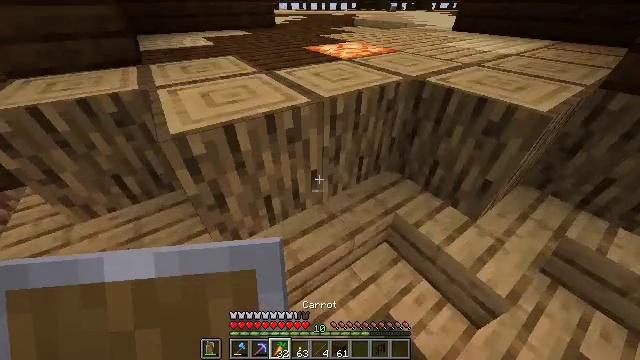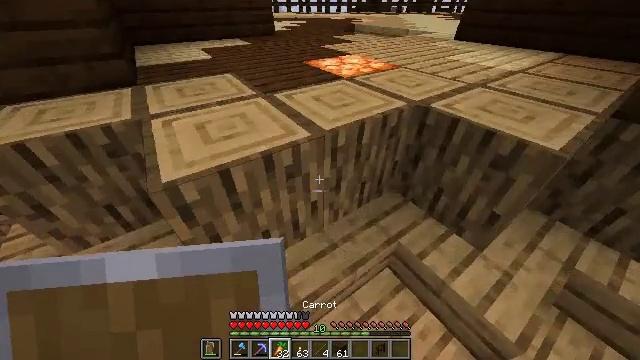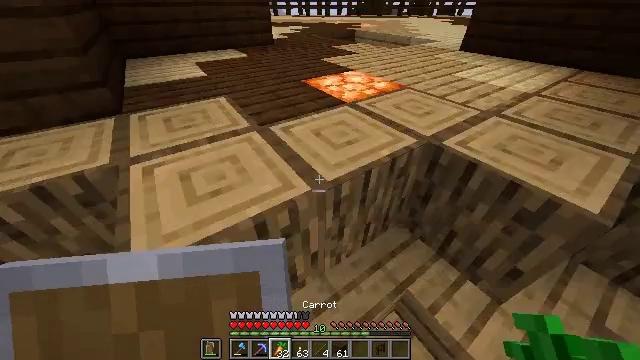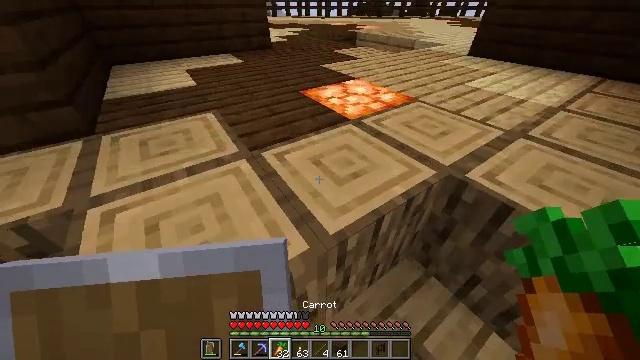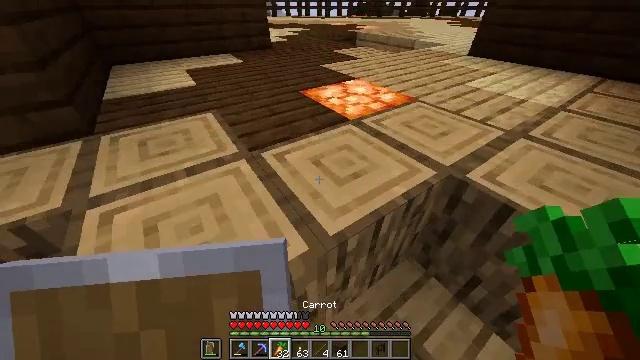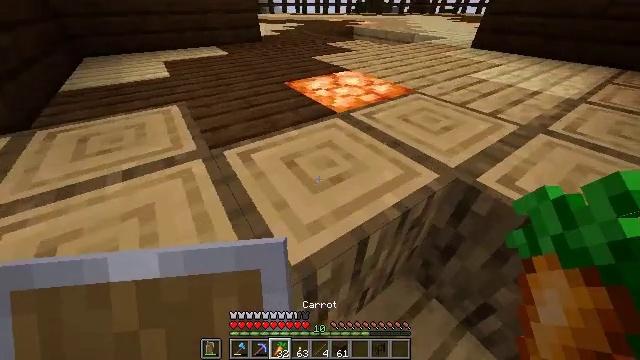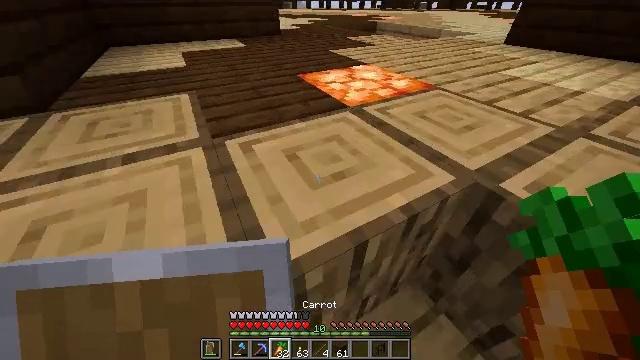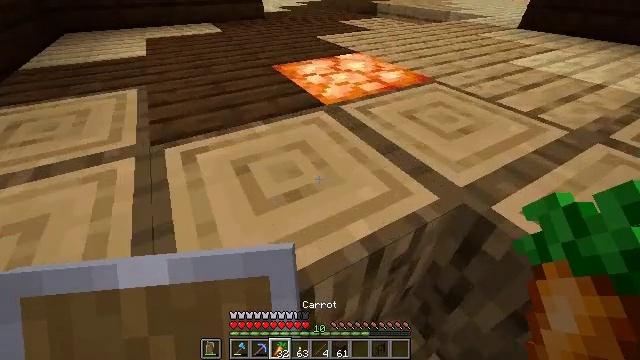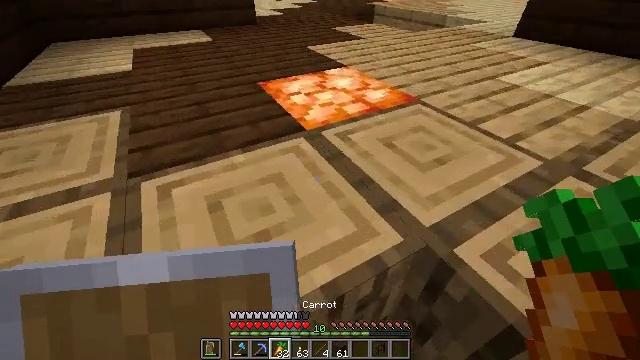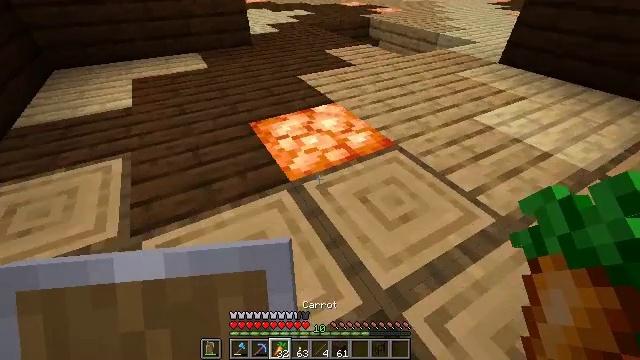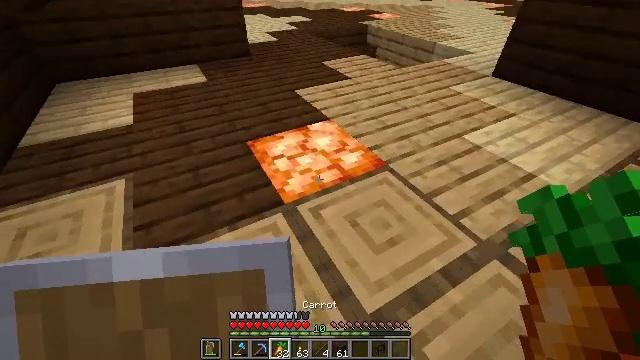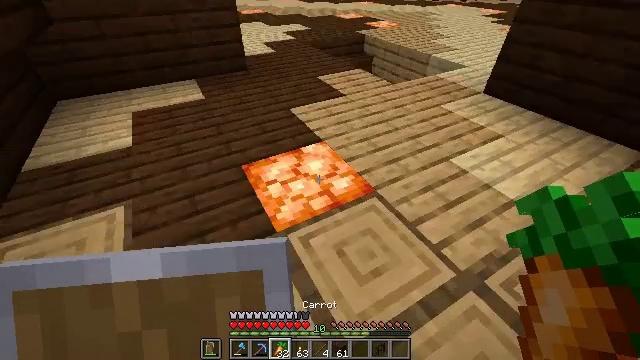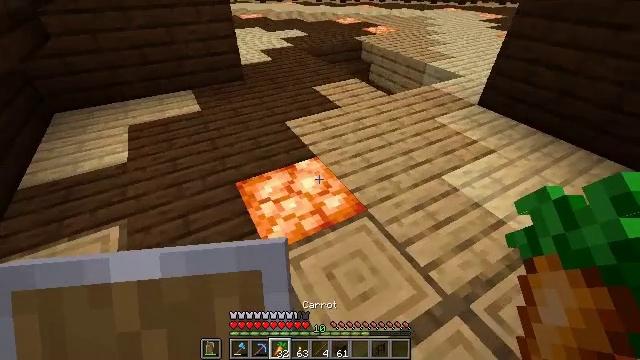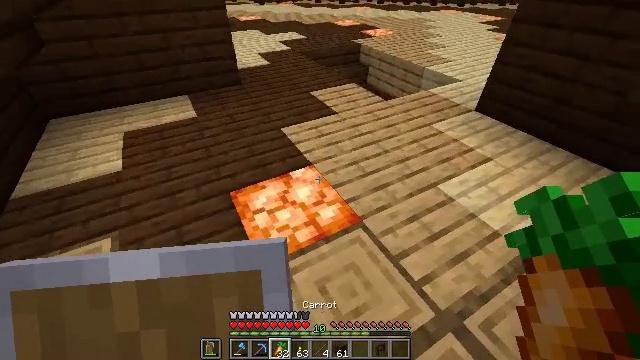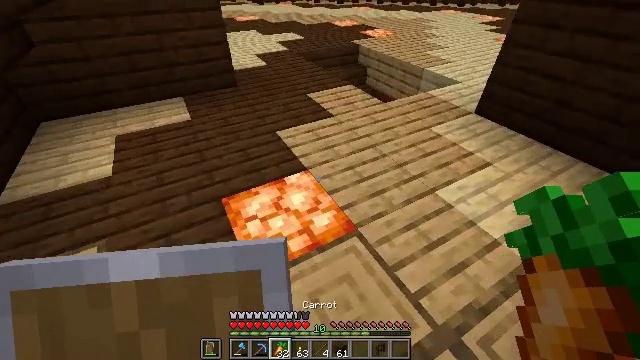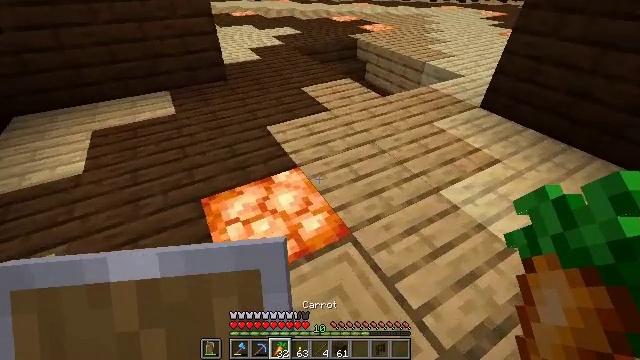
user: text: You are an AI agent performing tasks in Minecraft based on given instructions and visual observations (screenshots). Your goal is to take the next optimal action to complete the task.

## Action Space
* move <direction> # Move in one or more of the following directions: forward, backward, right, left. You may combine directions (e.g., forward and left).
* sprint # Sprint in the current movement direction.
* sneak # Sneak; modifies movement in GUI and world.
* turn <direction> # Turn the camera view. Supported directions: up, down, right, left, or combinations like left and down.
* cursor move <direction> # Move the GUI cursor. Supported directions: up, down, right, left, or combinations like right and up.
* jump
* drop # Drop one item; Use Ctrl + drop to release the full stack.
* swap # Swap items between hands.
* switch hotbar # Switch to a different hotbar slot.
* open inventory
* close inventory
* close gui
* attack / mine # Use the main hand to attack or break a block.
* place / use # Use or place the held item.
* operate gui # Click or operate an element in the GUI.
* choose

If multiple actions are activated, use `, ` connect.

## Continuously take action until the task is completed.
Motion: motion action
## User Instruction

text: Create a polished diorite slab at the crafting table.
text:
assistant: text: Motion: move forward, jump
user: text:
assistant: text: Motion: move forward, jump
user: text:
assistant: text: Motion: move forward, jump
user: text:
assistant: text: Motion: move forward, jump
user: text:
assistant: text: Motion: move forward, jump
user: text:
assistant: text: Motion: move forward, turn left, jump
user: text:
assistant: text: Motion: move forward, jump
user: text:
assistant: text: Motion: move forward, jump
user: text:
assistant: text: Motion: move forward, jump
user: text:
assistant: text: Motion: move forward, jump
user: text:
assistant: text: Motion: move forward, jump
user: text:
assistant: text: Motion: move forward, jump
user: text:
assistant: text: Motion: move forward, jump
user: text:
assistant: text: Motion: move forward, jump
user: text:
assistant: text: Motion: move forward, jump
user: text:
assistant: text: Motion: move forward, jump
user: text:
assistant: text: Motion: move forward, jump
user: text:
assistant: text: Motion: move forward, jump
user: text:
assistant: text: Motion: move forward, jump
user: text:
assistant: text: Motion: move forward, jump
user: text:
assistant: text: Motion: move forward, jump
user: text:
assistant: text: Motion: move forward, jump
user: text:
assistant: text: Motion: move forward, jump
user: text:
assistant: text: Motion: move forward, jump
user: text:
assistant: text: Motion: move forward, jump
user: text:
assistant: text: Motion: move forward
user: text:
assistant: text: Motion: move forward
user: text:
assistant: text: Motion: move forward
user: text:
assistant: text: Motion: move forward
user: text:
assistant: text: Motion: move forward